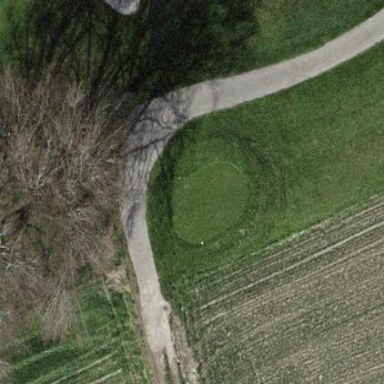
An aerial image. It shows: Golf tee on grassy land.